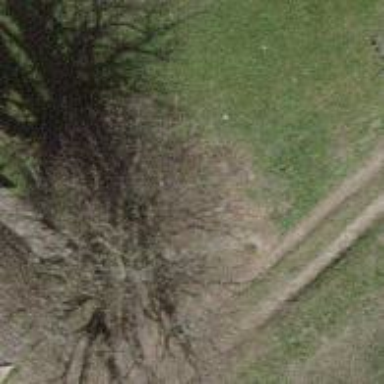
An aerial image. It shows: Broadleaved tree with lush foliage.